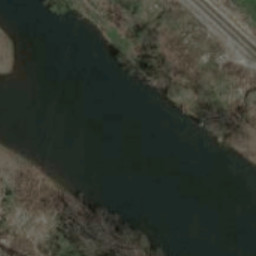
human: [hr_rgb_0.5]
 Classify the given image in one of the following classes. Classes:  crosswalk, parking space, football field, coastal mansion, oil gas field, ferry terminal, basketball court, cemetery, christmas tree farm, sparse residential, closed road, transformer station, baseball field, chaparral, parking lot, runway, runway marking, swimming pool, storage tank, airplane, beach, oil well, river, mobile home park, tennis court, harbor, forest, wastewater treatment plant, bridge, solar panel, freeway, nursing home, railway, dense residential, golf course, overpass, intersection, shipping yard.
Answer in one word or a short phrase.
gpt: river